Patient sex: M
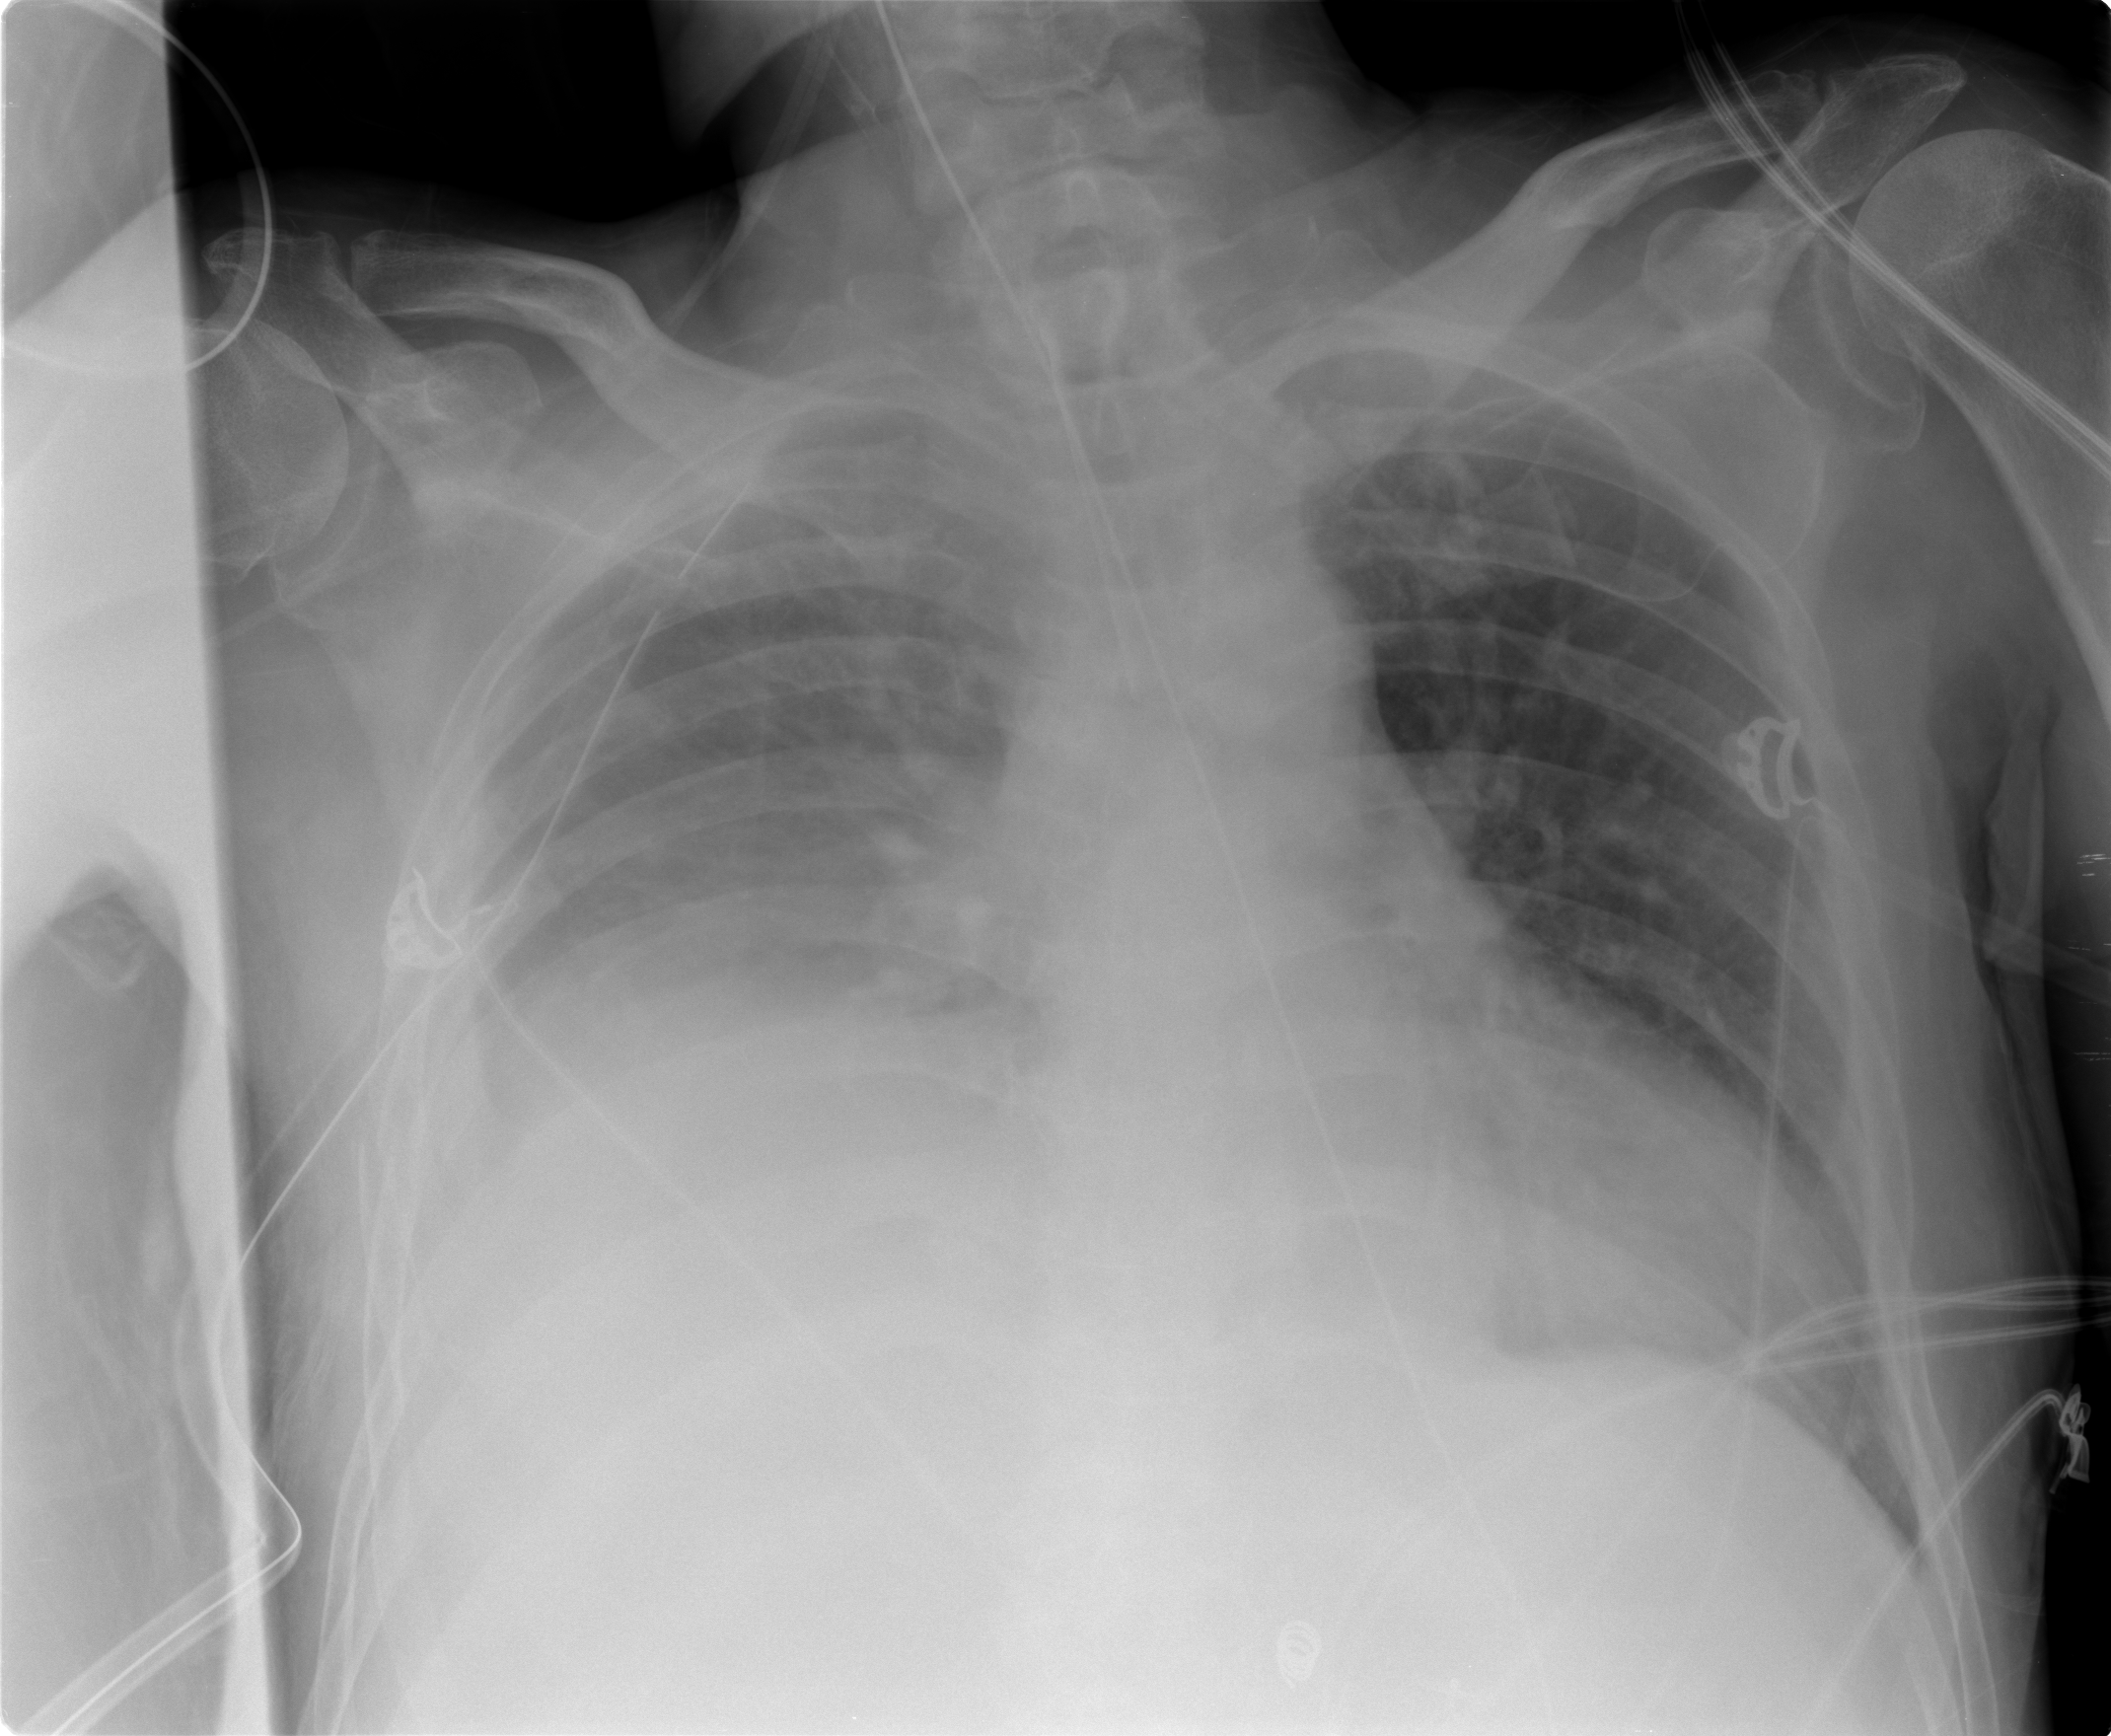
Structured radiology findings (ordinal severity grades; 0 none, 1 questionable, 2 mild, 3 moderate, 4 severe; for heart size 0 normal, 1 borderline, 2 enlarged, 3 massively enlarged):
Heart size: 1
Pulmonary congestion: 2
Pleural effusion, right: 3
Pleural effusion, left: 0
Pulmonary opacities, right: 1
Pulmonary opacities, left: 2
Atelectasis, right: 2
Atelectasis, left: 0